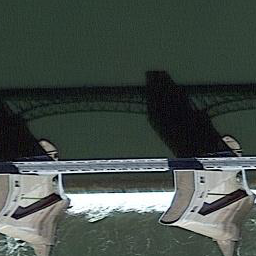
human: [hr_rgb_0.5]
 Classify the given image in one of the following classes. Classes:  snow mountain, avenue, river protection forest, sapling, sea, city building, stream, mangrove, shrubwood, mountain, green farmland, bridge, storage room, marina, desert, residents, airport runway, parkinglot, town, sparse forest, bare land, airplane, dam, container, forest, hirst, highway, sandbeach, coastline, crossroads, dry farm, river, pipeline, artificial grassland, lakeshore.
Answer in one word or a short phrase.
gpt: dam